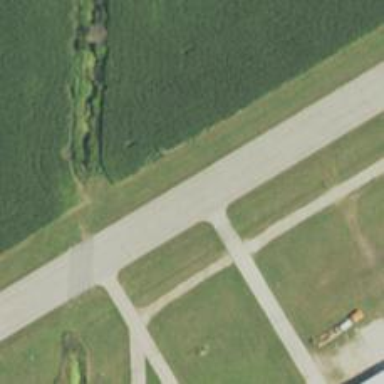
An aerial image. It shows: Asphalt runway at the airport.